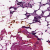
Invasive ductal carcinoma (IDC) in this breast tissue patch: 1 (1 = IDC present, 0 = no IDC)